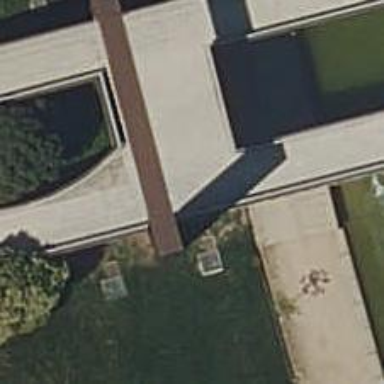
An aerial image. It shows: Paved footway on bridge.